Question: I am trying to make a follow camera in scenekit. I have just started, so try to bear with me. I have a node ('robotNode') and am trying to have the camera follow the robot. I have partially achived this by doing adding the camera as a child node of the robot:
'''
cameraNode = [SCNNode node];
cameraNode.camera = [SCNCamera camera];
[robotNode addChildNode:cameraNode];
// place the camera
cameraNode.position = SCNVector3Make(0, 0, 10);
'''
But the problem is when I start to rotate the camera, it doesn't follow the node anymore. See here:

How can I get it to continue to follow the node?
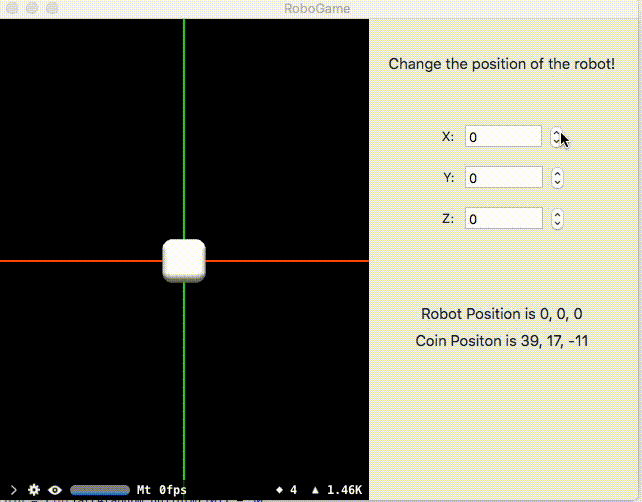
Answer: What you've written will create a camera node a fixed distance from the robot, but you've done nothing to control where the camera points.
Create an SCNLookAtConstraint whose target is the robot node. Attach that to the camera node.
'''
// warning, written in browser, untested
SCNLookAtConstraint *robotStare = [SCNLookAtConstraint lookAtConstraintWithTarget:robotNode];
// and maybe also
robotStare.gimbalLockEnabled = YES;
cameraNode.constraints = @[robotStare];
// OP added this, to make camera follow node. I'm skeptical.
cameraNode.camera.usesOrthographicProjection = YES;
'''